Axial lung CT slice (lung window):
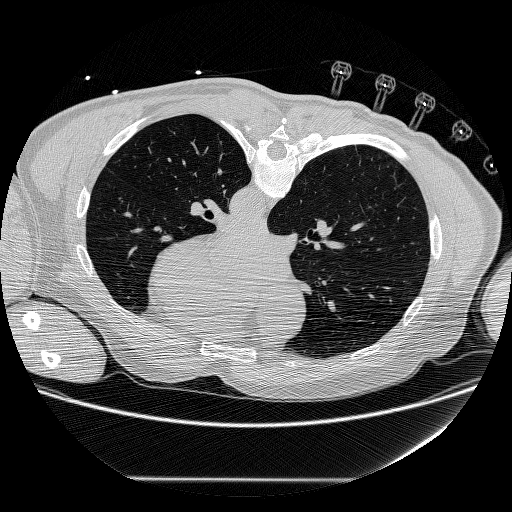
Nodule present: no